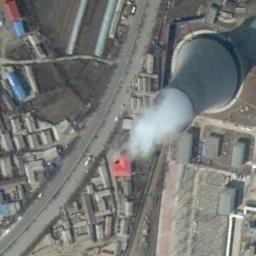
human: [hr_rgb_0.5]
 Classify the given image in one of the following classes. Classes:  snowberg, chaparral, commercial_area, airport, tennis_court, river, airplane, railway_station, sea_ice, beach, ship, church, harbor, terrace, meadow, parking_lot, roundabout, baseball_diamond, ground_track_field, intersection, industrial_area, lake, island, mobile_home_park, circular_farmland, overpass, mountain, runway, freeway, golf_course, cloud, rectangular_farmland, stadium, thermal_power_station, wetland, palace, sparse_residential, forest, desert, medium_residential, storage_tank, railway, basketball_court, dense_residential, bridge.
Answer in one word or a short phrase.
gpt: thermal_power_station